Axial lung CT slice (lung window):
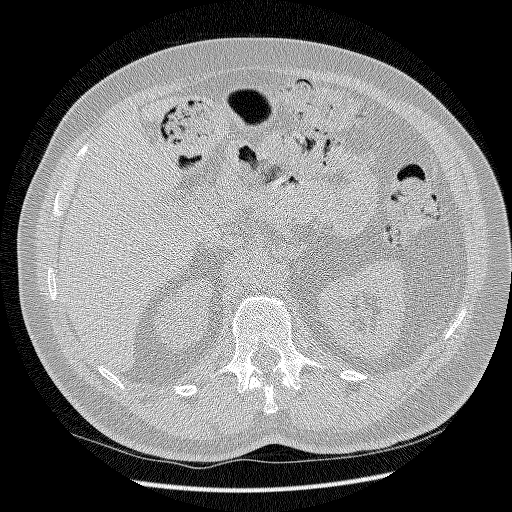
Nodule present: no